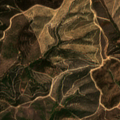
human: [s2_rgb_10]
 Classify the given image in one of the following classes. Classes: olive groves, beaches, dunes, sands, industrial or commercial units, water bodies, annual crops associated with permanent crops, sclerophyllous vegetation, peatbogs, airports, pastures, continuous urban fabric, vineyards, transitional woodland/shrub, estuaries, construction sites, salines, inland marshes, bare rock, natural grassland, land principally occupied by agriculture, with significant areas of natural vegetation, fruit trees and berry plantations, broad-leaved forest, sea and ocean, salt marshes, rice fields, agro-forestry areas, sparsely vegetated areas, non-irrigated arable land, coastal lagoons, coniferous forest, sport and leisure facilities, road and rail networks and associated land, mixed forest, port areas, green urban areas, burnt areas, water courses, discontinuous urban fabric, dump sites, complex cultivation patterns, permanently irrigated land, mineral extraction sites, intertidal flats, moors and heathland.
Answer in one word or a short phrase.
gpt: broad-leaved forest, transitional woodland/shrub